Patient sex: M
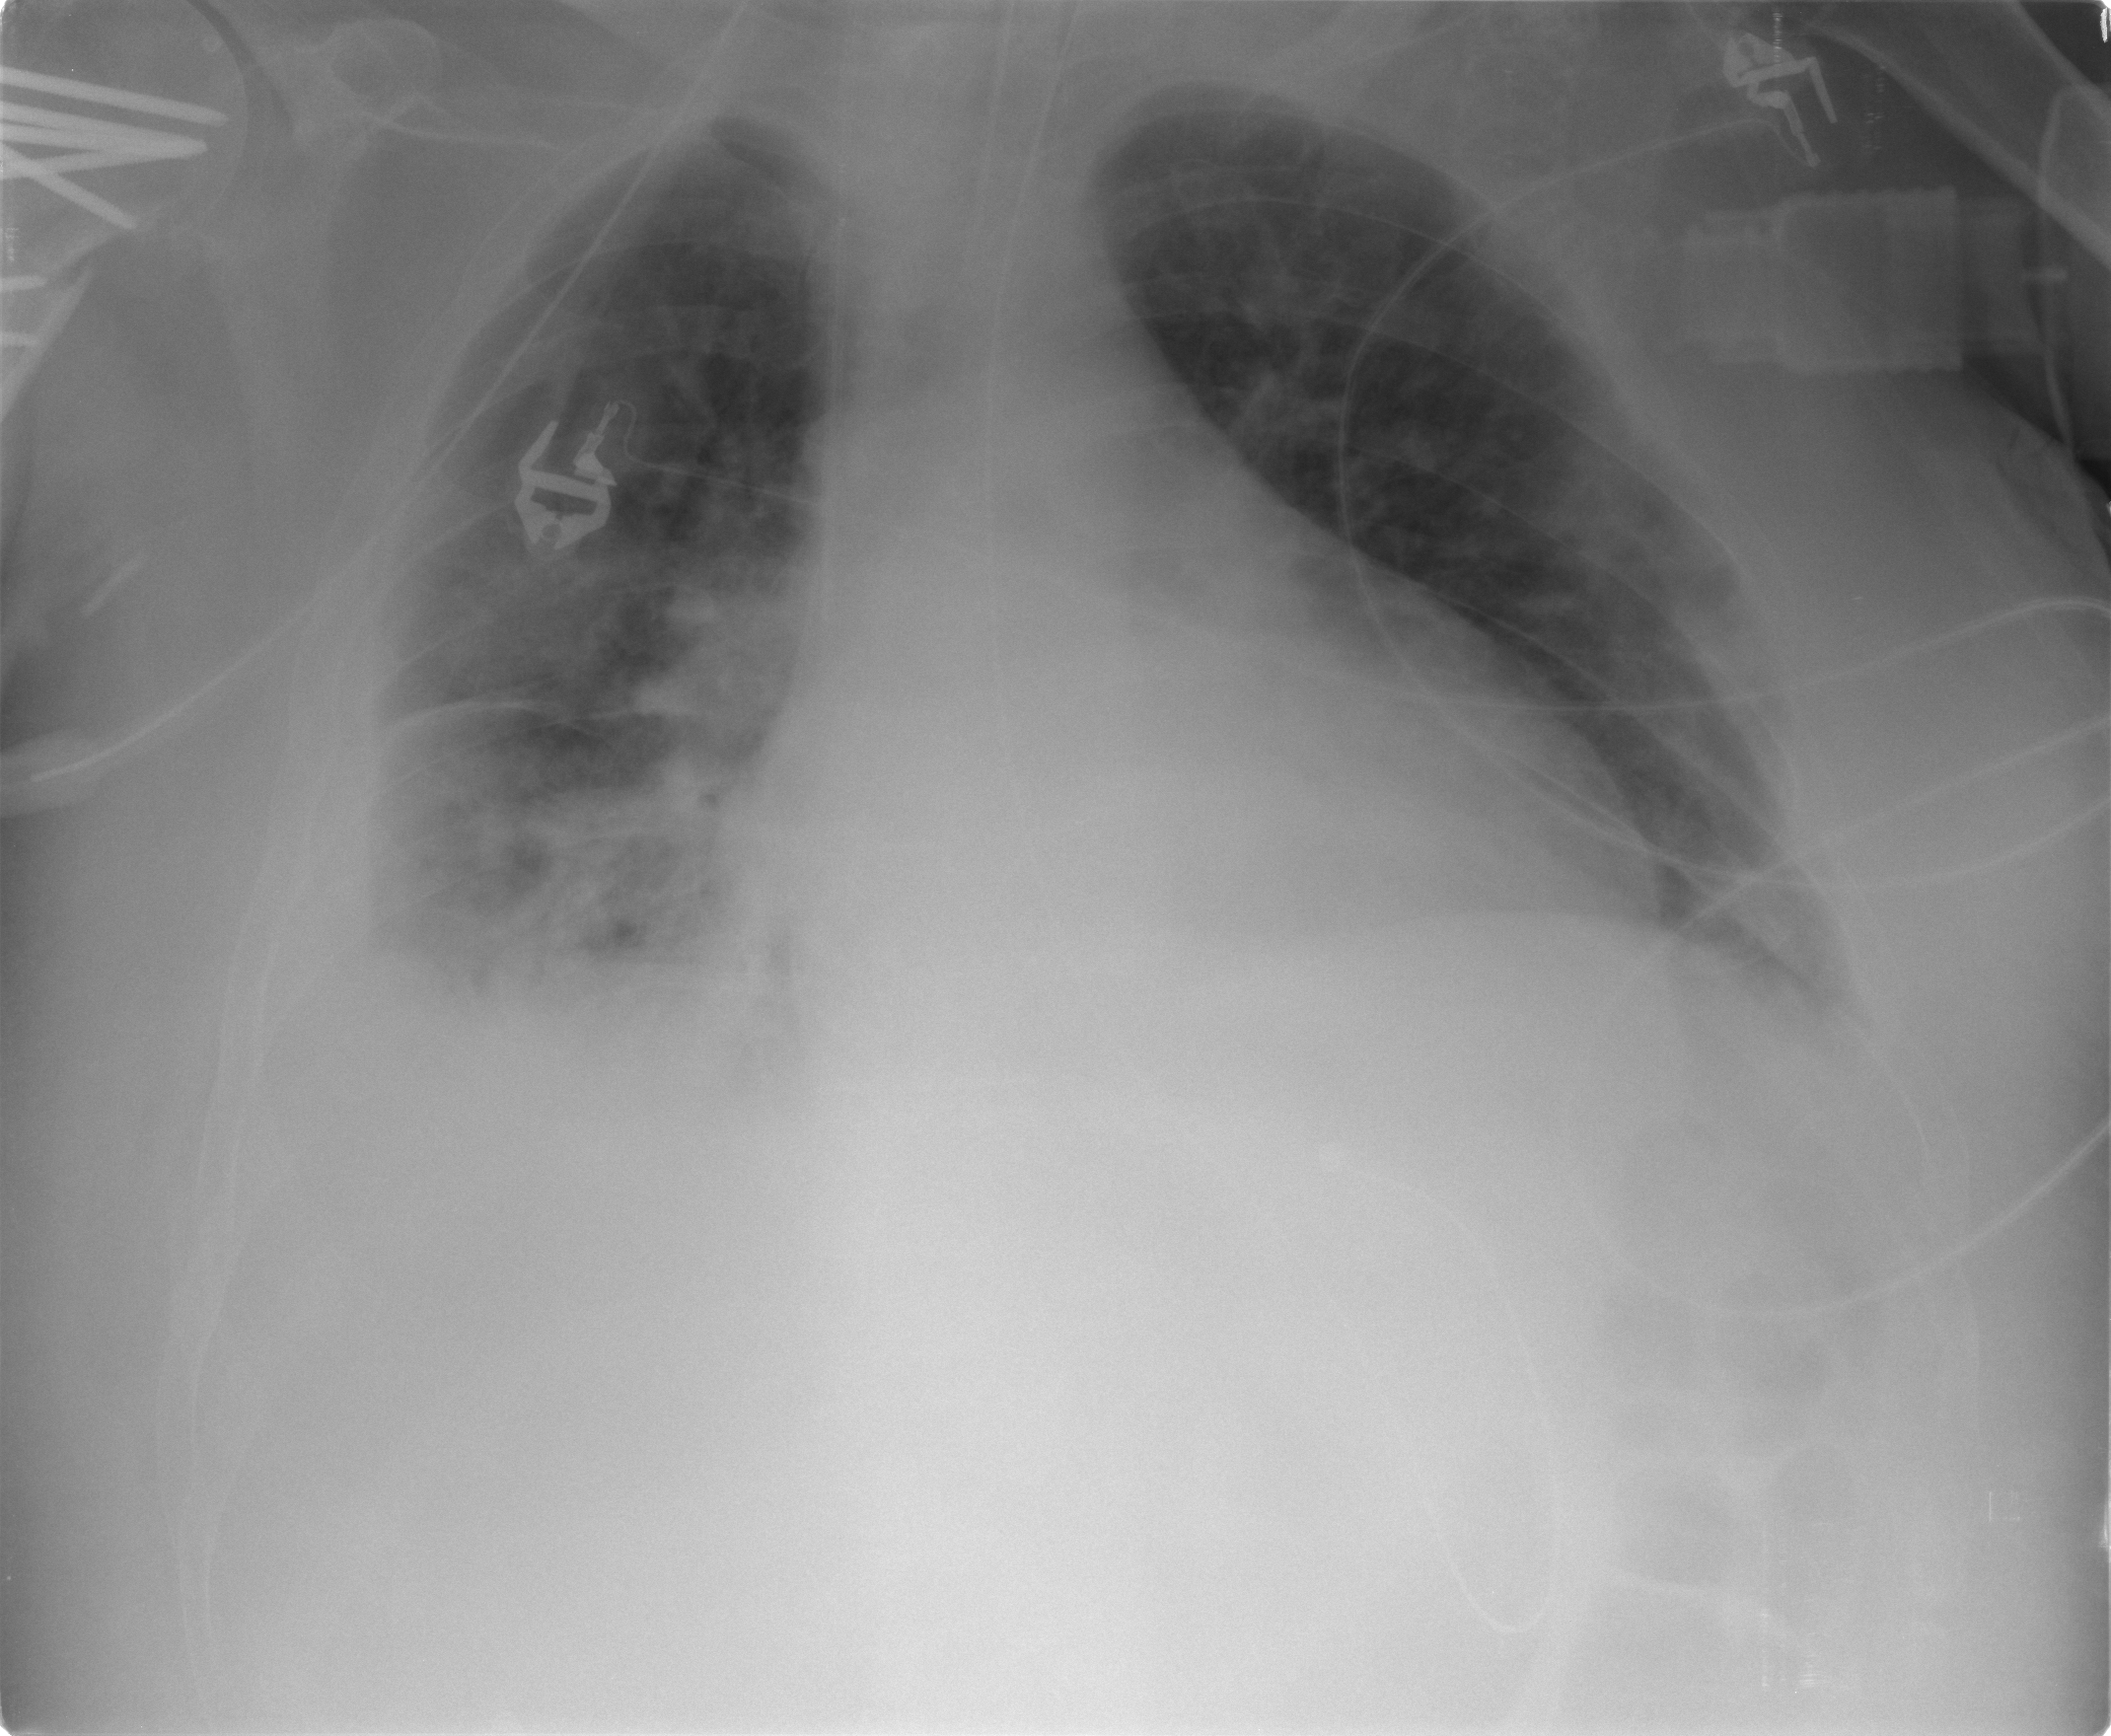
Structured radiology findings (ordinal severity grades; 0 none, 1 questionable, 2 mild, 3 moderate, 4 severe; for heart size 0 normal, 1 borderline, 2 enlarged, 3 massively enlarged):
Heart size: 2
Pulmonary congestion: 2
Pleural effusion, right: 3
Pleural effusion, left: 2
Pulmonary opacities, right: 3
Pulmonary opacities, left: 2
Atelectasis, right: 3
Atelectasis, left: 2